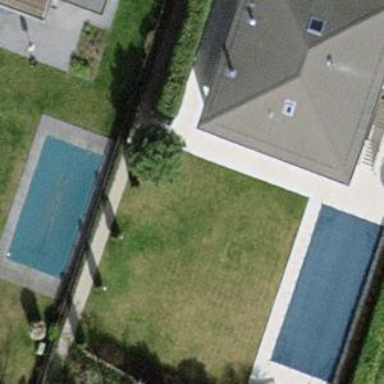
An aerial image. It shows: Garden surrounded by fence.